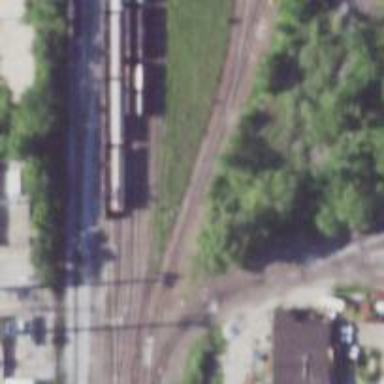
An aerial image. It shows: Abandoned railway spur.